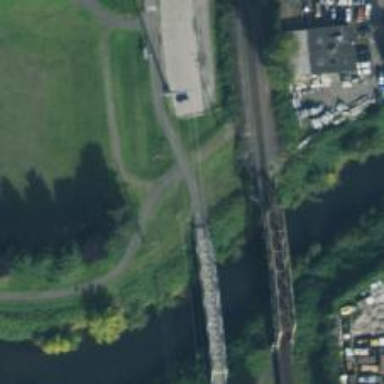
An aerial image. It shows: Asphalt cycleway running alongside abandoned railway track.